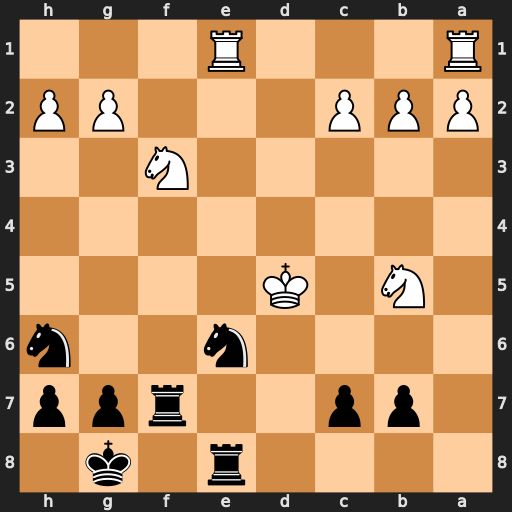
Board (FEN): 4r1k1/1pp2rpp/4n2n/1N1K4/8/5N2/PPP3PP/R3R3
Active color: b
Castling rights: -
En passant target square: -
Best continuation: c6+ Kc4 cxb5+